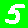
Digit: 5